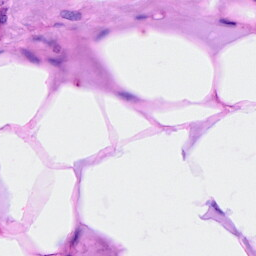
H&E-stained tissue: Breast